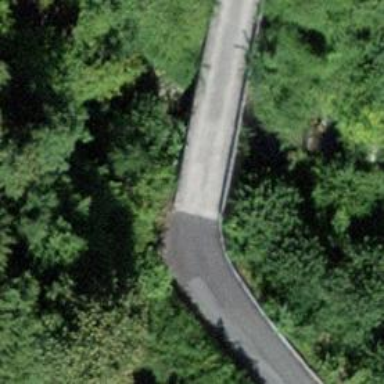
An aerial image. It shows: Service road that crosses over bridge.